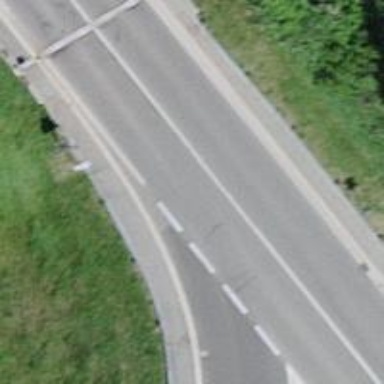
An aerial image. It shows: Tertiary road with asphalt surface and embankment.